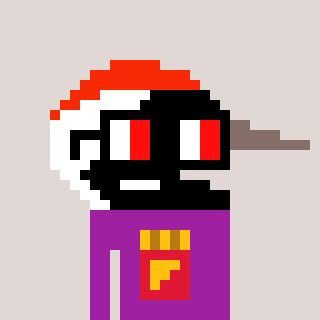
a pixel art character with square glasses with black frames and red eyes, a crane-shaped head and a magenta-colored body on a warm background